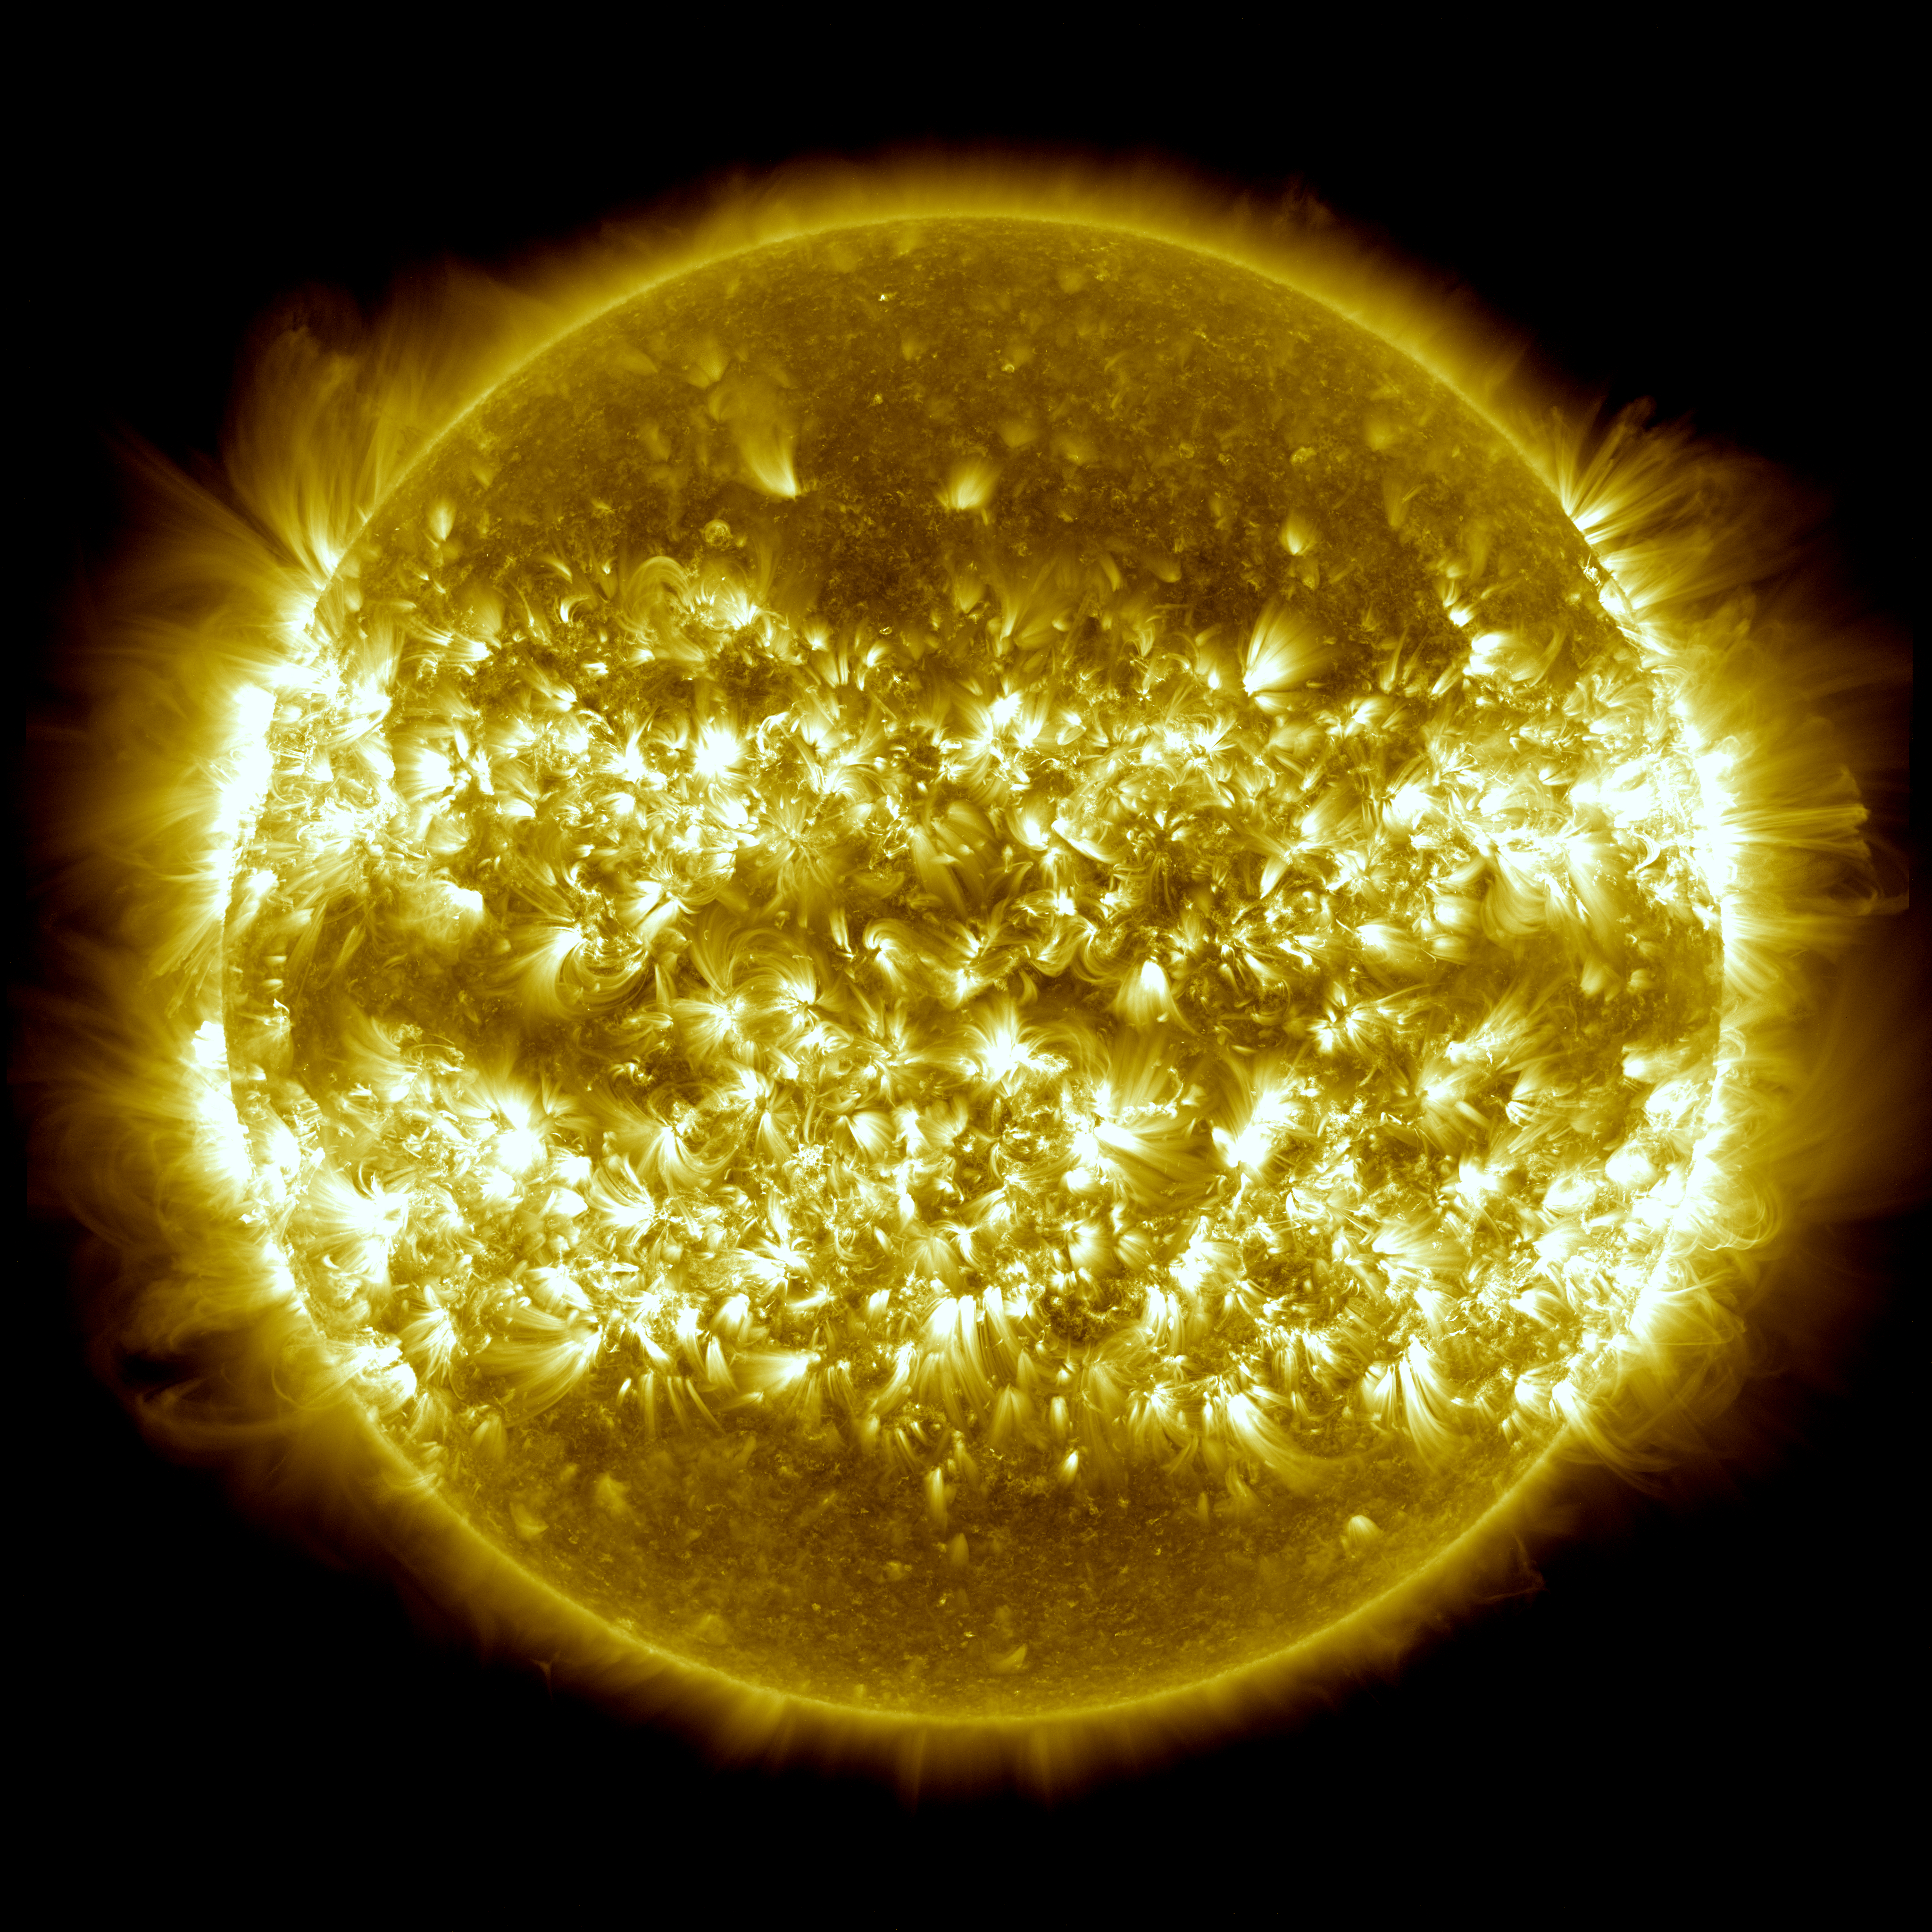
The Sun: One Year in One Image The Sun: One Year in One Image, sun, nasa, sdo